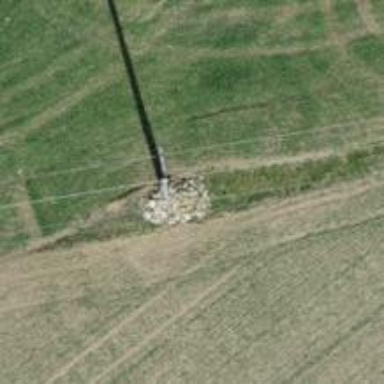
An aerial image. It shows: Concrete power pole.